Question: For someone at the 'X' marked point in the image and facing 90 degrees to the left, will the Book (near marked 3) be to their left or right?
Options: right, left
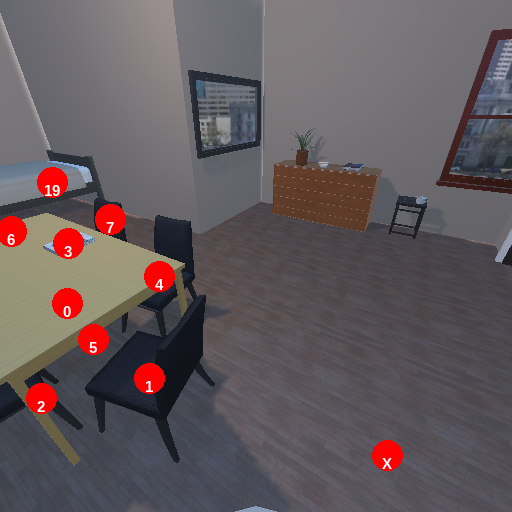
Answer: right